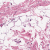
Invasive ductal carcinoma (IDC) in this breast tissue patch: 0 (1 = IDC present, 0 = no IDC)